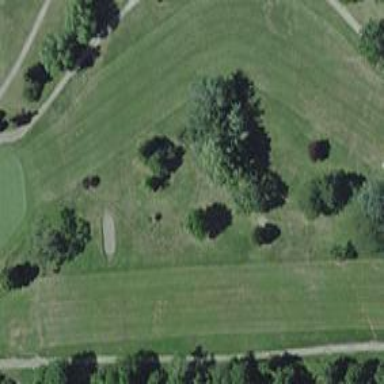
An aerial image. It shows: Grassy area designated as golf fairway.